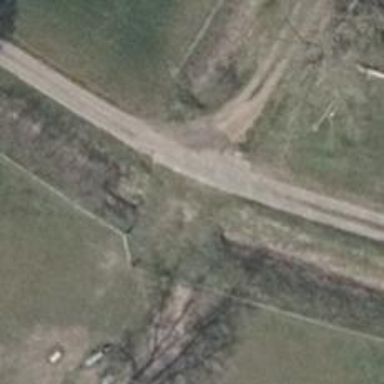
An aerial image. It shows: Culvert tunnel.